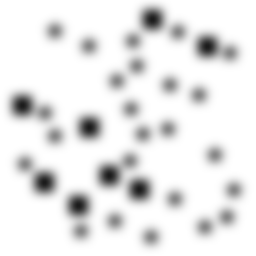
Squares: 8
Triangles: 0
Stars: 24
Total shapes: 32